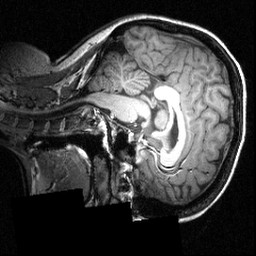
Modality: T1w
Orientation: sagittal
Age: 26
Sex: female
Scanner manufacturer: siemens
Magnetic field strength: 3.951 T
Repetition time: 1.5 s
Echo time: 0.00335 s